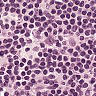
Metastatic tissue present: no